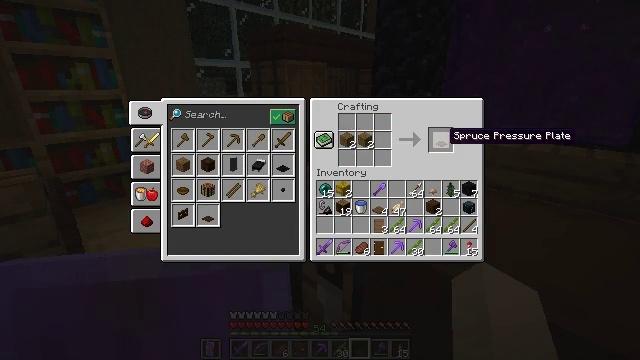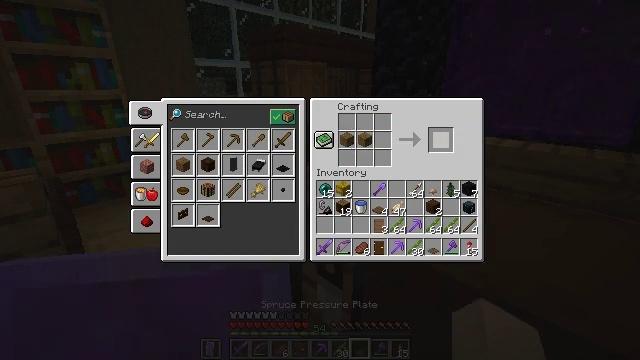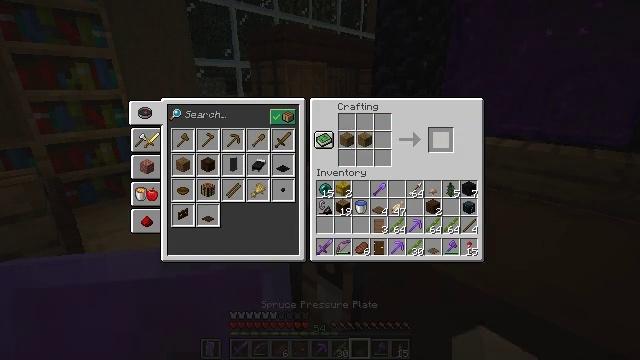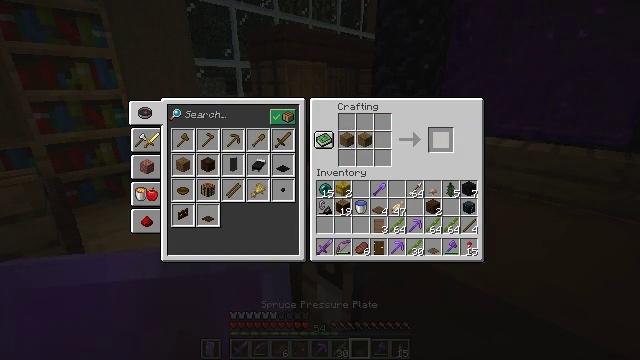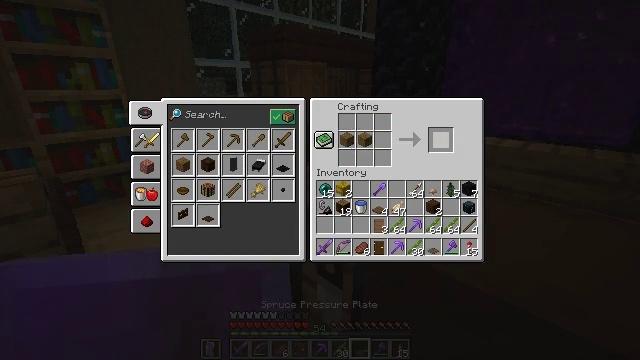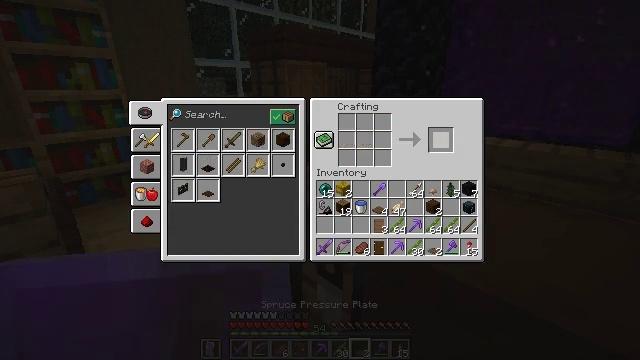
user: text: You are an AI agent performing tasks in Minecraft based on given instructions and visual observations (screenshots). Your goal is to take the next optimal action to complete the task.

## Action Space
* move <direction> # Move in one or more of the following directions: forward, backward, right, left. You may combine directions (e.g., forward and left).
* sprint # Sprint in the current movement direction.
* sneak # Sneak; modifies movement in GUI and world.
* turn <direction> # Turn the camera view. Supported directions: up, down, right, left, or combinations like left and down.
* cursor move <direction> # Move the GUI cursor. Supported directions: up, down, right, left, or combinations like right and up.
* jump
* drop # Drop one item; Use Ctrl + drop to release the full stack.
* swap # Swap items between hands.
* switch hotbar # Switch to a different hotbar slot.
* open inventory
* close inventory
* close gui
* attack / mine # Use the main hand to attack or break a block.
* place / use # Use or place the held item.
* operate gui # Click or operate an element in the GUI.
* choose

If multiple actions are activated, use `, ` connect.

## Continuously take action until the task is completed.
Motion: motion action
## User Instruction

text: Create a spruce pressure plate in the crafting table with spruce planks.
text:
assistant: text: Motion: sneak, attack / mine
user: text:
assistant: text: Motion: sneak, attack / mine
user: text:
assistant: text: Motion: sneak, attack / mine
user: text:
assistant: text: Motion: sneak, attack / mine
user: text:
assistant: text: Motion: sneak
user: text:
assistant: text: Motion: sneak